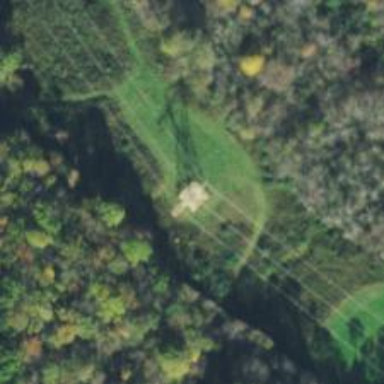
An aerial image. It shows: Lattice structure tower.